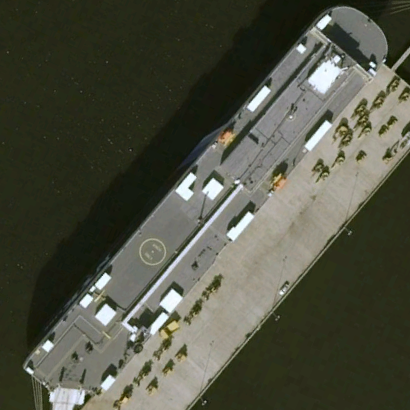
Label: civil